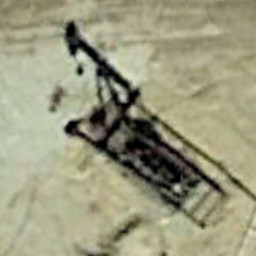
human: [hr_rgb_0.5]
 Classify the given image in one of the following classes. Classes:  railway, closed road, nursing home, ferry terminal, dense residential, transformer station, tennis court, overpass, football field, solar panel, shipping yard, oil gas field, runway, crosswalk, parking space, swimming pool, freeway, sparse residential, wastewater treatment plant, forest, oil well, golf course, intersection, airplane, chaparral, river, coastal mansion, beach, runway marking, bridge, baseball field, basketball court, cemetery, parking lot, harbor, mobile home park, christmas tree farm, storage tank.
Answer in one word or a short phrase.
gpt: oil well